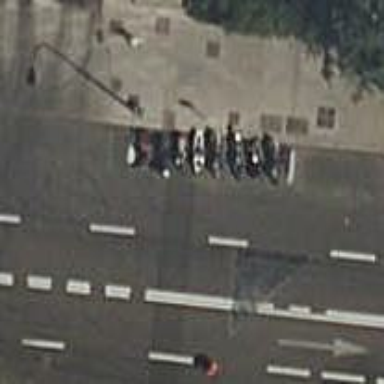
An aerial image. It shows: Motorcycle parking facility.